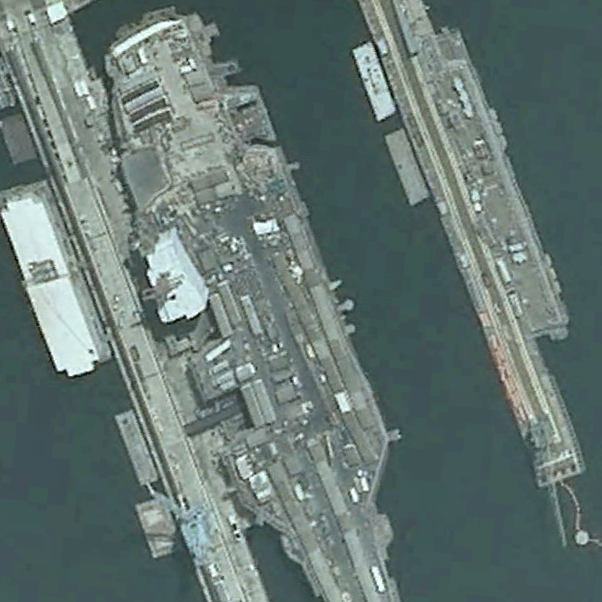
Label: aircraft_carrier